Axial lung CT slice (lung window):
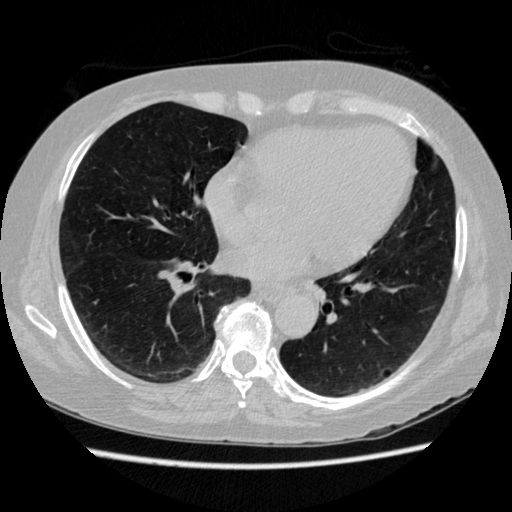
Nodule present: no